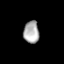
Tissue: prostate
Cell type: T cells
Senescence score: 0.3201
Nuclear area (px): 336
Mean DAPI intensity: 173.652